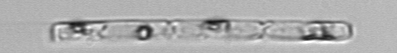
Label: Guinardia_delicatula